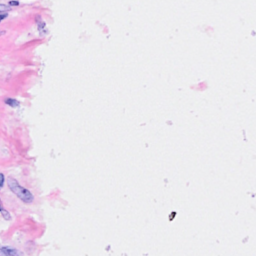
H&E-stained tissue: Breast